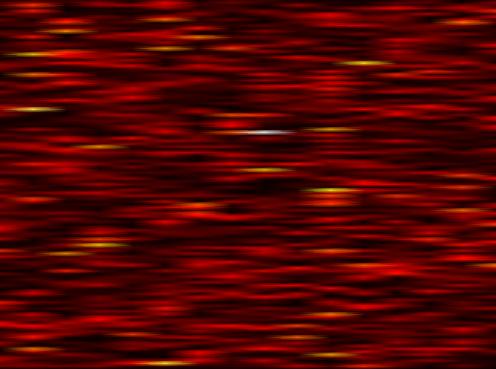
Label: OFDM